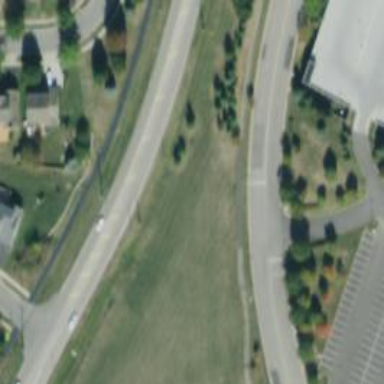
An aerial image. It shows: Secondary road with sidewalk on the left.